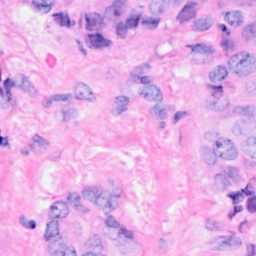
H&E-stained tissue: Breast